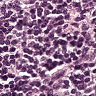
Metastatic tissue present: no